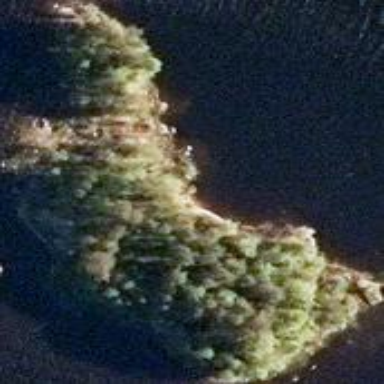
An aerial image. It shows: Islet.